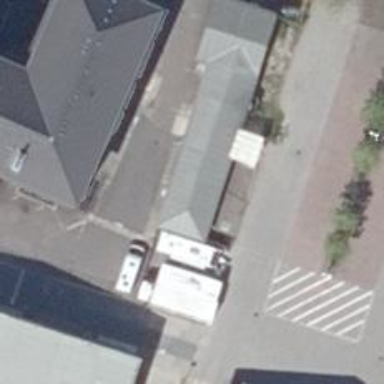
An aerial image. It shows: Fast food establishment.